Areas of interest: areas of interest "Business office"
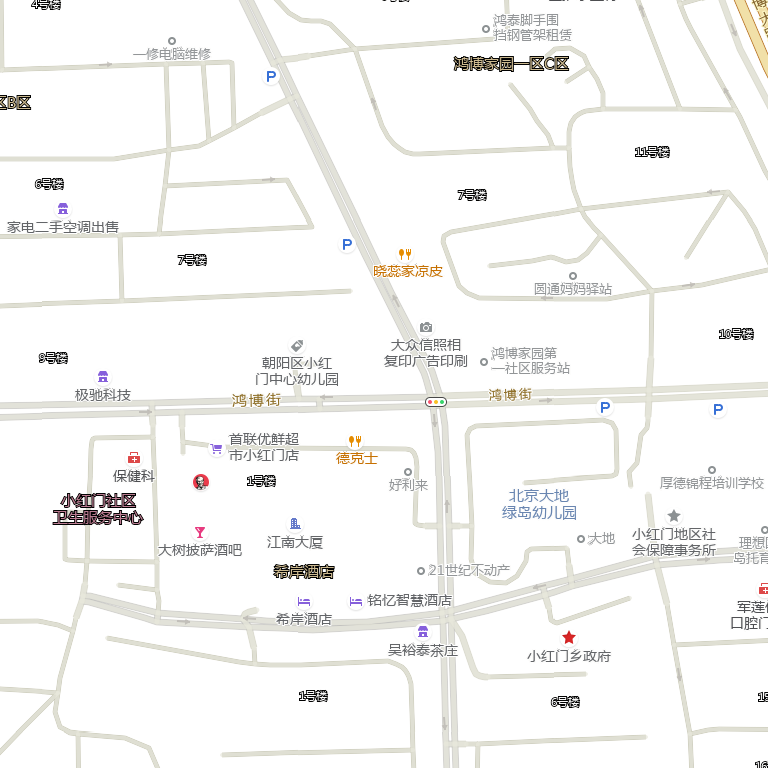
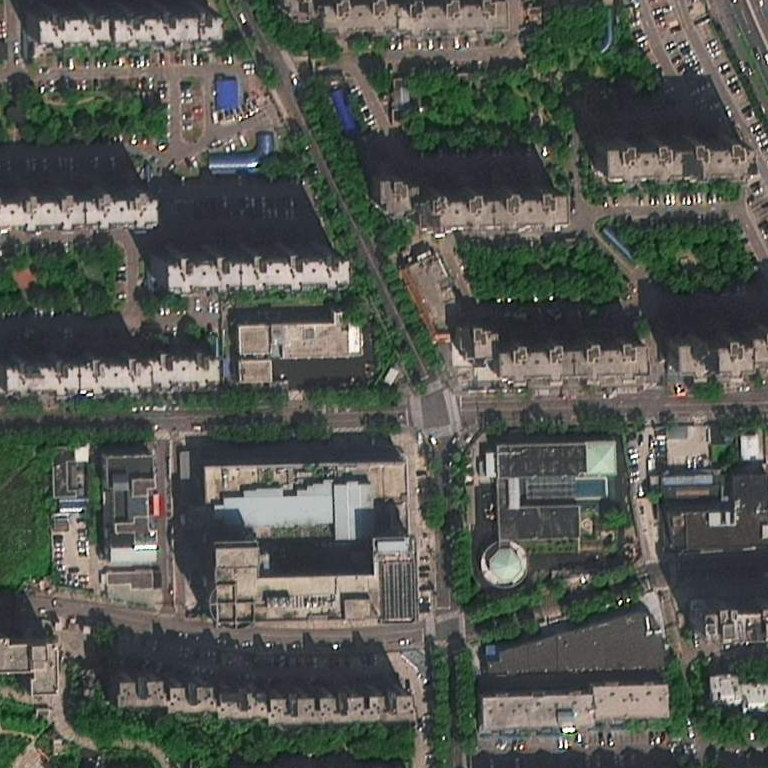